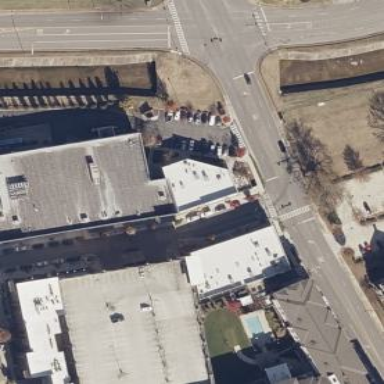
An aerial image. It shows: Retail building.